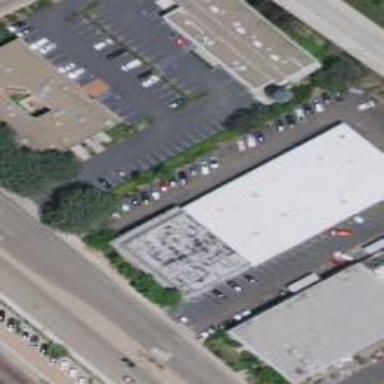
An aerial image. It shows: Industrial building.